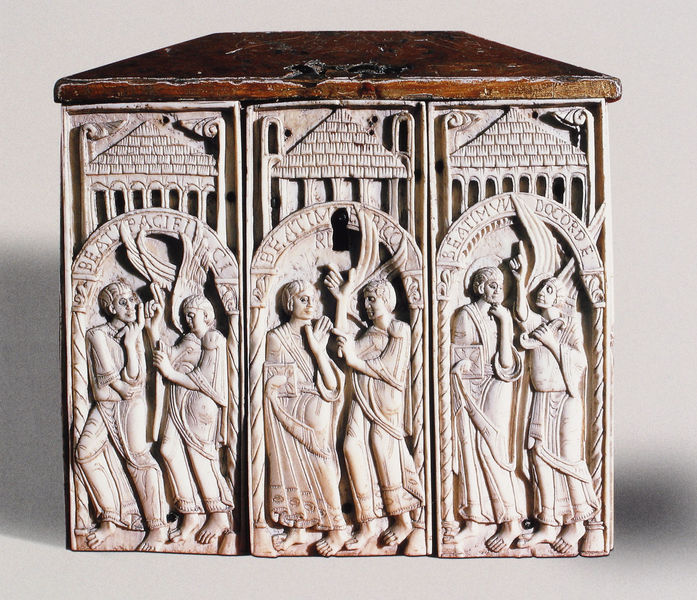
Titel: Truhe der Glückseligkeit
Institution: Madrid, Museo Arqueológico Nacional
Schlagwörter: baum, flügel, mann, umhang, menschen, finger, frau, kleid, marmor, männer, stroh, säule, säulen, dach, haus, gespräch, falten, stehen, stein, hände, kirche, gewand, stehend, drei, paar, engel, skulptur, relief, schrift, bogen, fahne, dächer, füsse, rundbogen, sprechen, inschrift, bildhauerei, zehen, sein, fuss, religion, dom, barfuß, text, frieden, segen, heilige, sechs, szenen, schrein, kästchen, elfenbein, latein, greek, stone, building, wings